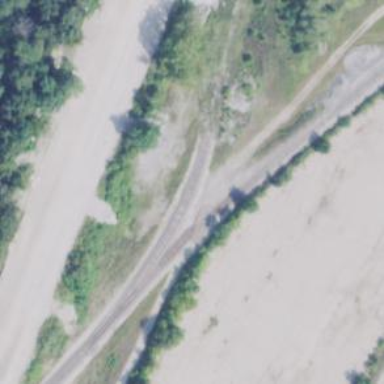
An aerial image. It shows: Abandoned spur railway.